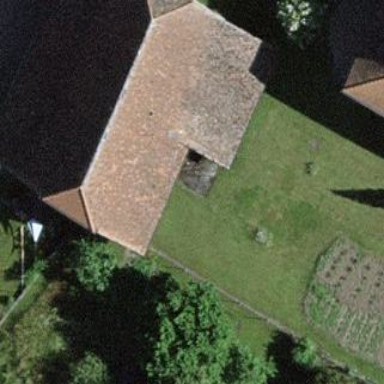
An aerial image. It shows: Barn.